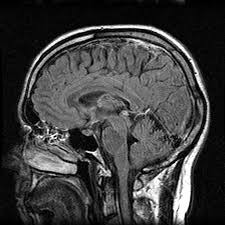
Label: notumor